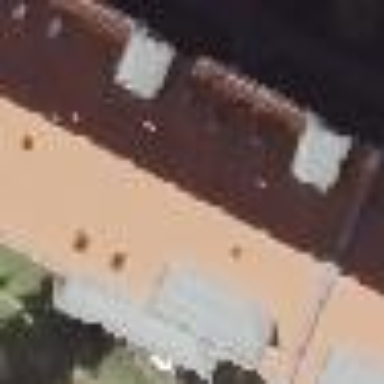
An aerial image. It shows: Apartment building with hipped roof.